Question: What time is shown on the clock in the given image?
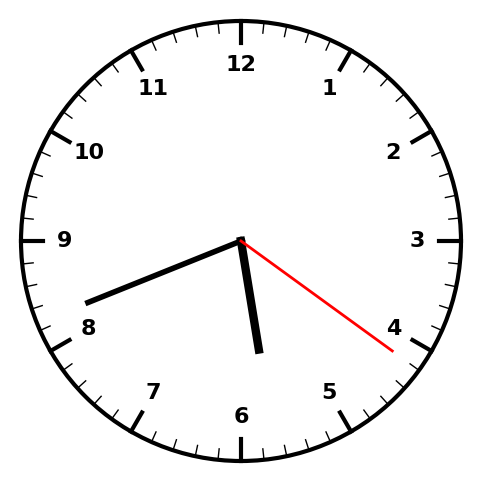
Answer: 05:41:21